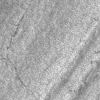
Atmospheric dust classification: not_dusty